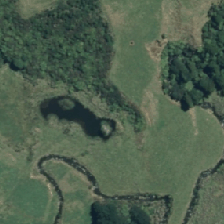
Land cover: grose_broom